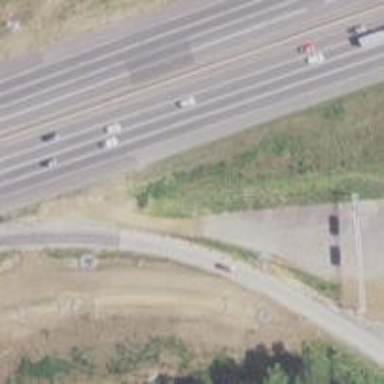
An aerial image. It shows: Asphalt motorway link with diverging diamond interchange (DDI) junction.